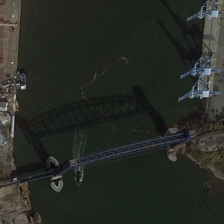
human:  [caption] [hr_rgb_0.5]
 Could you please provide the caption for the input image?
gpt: the bridge is very strong and long .

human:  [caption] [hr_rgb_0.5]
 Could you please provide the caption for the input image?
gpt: the bridge is very strong and long .

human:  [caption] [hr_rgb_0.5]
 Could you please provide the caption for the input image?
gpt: the bridge connects the people on both sides of the river .

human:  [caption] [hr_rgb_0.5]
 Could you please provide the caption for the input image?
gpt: the bridge connects the people on both sides of the river .

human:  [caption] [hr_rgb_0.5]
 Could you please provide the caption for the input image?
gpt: the bridge connects the people on both sides of the river .